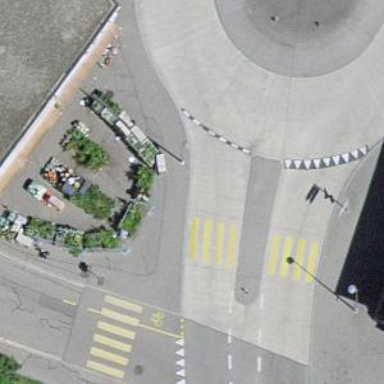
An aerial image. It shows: Zebra crossing with road island.